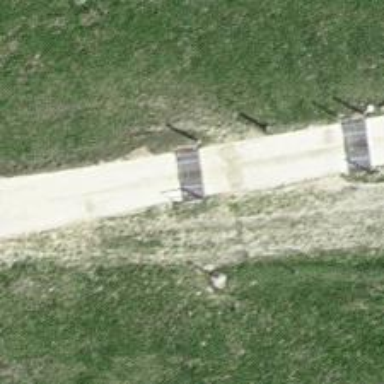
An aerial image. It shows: Cattle grid barrier.